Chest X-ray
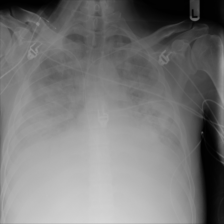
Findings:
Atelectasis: negative
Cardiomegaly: negative
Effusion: negative
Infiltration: positive
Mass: negative
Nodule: negative
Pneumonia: negative
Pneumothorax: negative
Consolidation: negative
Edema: negative
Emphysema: negative
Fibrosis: negative
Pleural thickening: negative
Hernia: negative